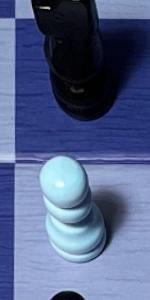
Label: Pawn_White